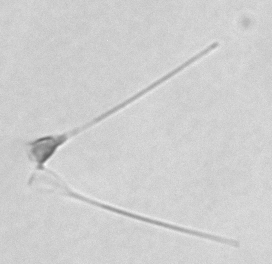
Label: Asterionellopsis_glacialis